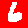
Digit: 6